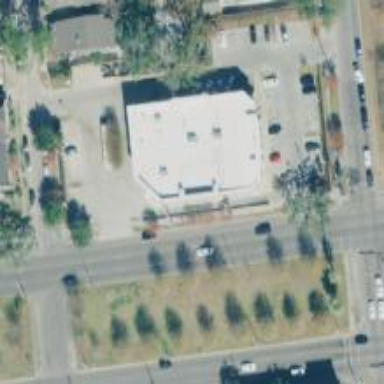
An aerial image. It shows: Pharmacy providing healthcare services.